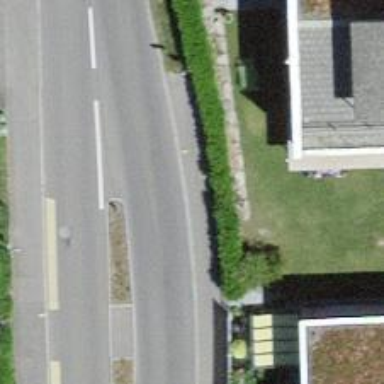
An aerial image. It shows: Bus stop with platform for public transport.